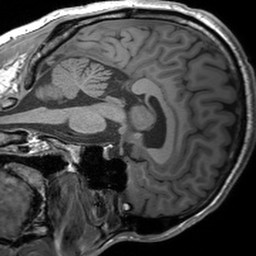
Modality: T1w
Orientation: sagittal
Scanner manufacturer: siemens
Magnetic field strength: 3 T
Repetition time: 1.54 s
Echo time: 0.00234 s